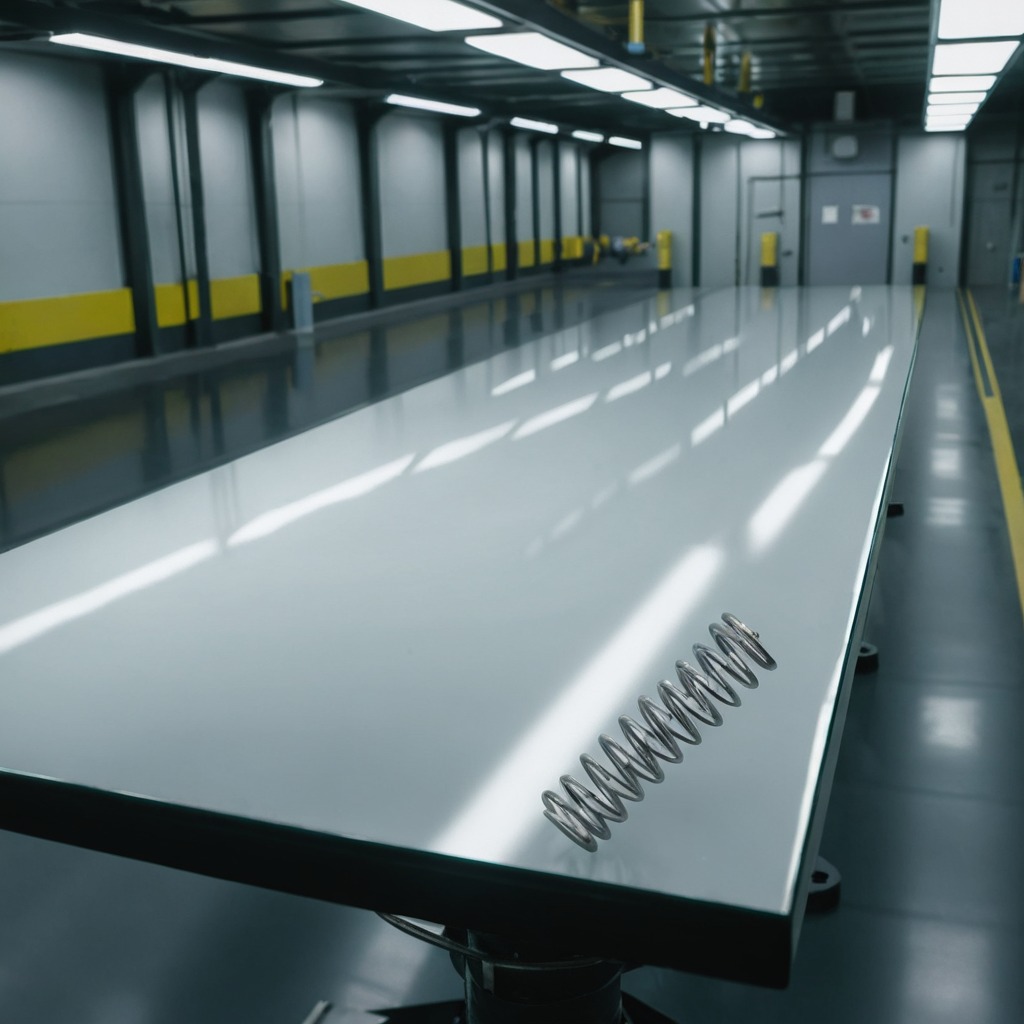
A coiled metal spring is lying on the high-gloss table in a ship maintenance bay industrial lighting.